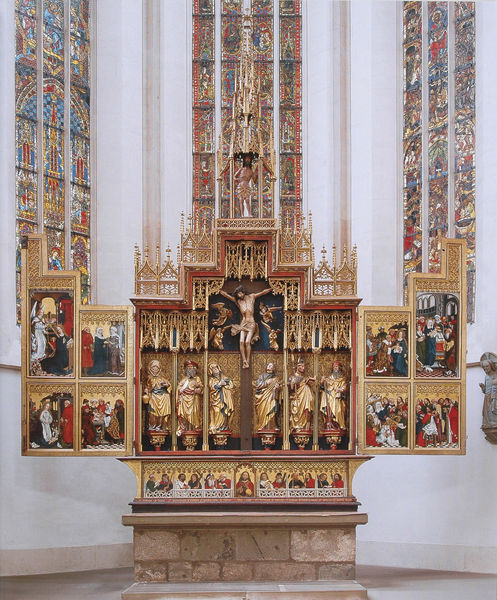
Titel: Hochaltar, Gesamtansicht mit geöffneten Flügeln
Standort: Rothenburg ob der Tauber
Institution: St. Jakob
Schlagwörter: blau, flügel, himmel, weiß, menschen, bunt, fenster, glas, holz, marmor, rot, malerei, bibel, johannes, neues testament, sockel, stein, steine, felder, kirche, figur, gewand, gold, gotik, turm, engel, skulptur, statue, fußboden, farben, figuren, friedrich, bischof, tafel, fugen, offen, kreuz, tischplatte, altar, hochaltar, kathedrale, schnitzerei, kasten, feiertag, leben, skulpturen, sandstein, buntglas, glasfenster, glasmalerei, gotisch, christus, jesus, kreuzigung, chor, könige, heilige, gefasst, register, holt, prunk, jünger, heilig, gothik, maria, auszug, jesu, szenen, schrein, christentum, auferstehung, golf, masswerk, verkündigung, geburt, tryptichon, tabernakel, kreuzigungsgruppe, kirchenfenster, fiale, gesprenge, mensa, predella, retabel, schnitzaltar, ikonen, flügelaltar, triptychon, apostel, triptichon, golgatha, tafelmalerei, altarretabel, marienleben, klappaltar, wandelaltar, darbringung, kruzifixus, feiertagsseite, schleierbrett, heiligen, herlin, assistenzfiguren, eucharistie, evangelien, mesa, rothenburg, schnitaltar, skukptur, st. jakob, veit stoss, vierflügel, wandelalter, werktsagsseite, zwölfbotenaltar, astwerk, helige, zierwerk, bleiverglasung, heiligenszenen